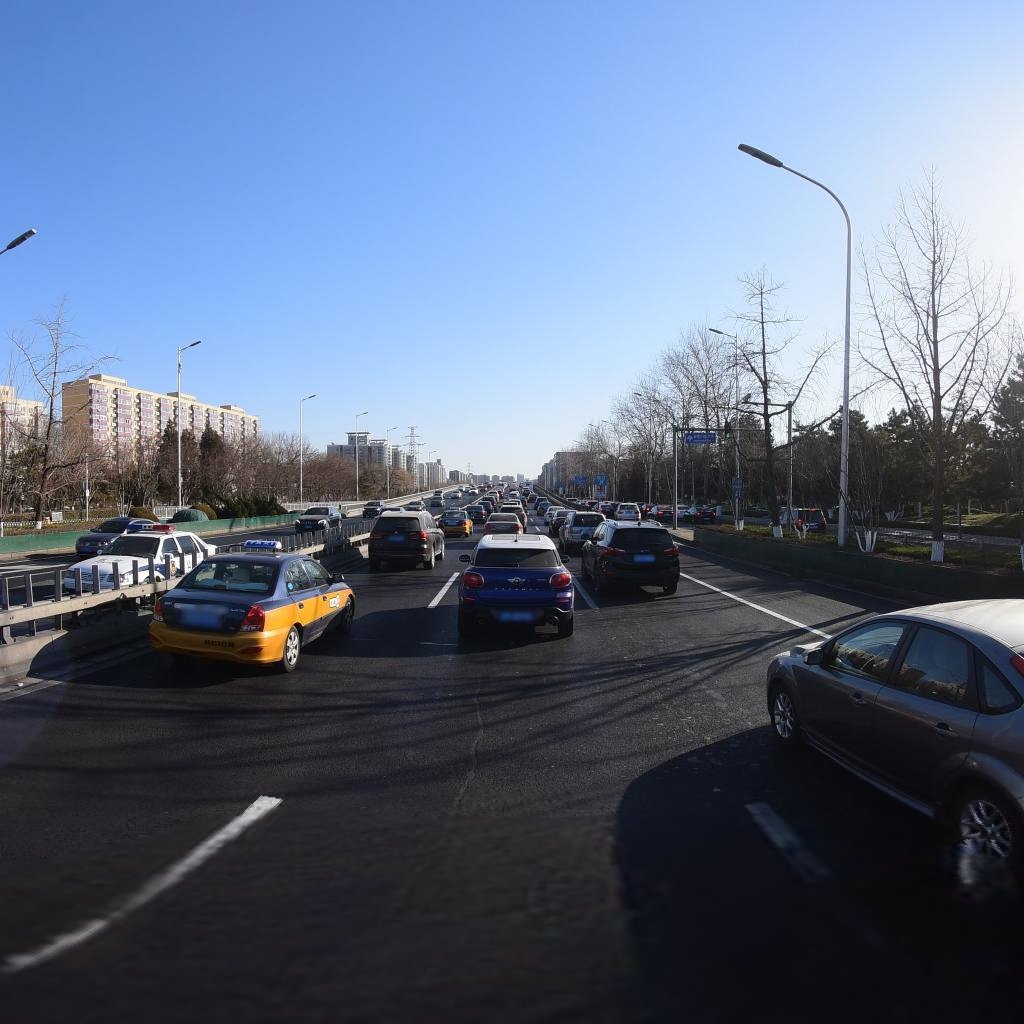
Region: Dongcheng
Road damage annotations: transverse patch, longitudinal patch